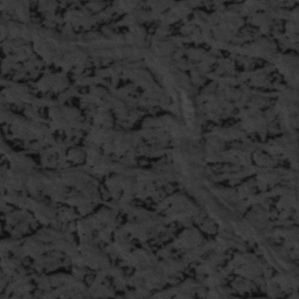
Label: frost